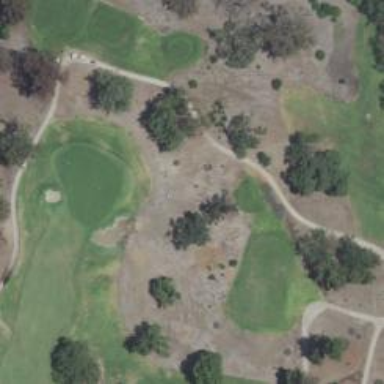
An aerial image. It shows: Path designated for golf carts.